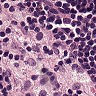
Metastatic tissue present: no